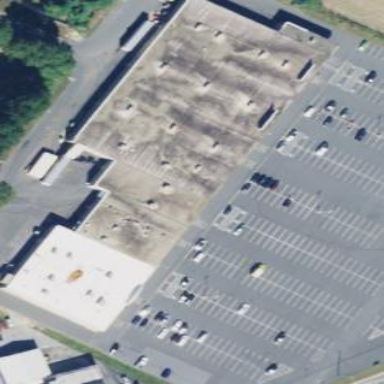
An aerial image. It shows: Building housing furniture shop.